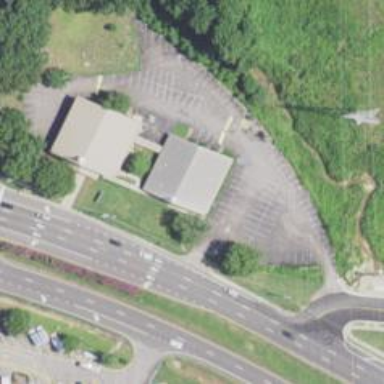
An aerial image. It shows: Commercial building that looks like church.